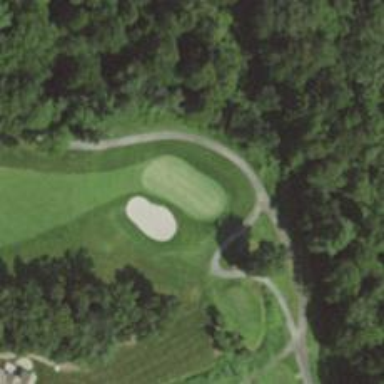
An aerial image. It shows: View of golf hole.